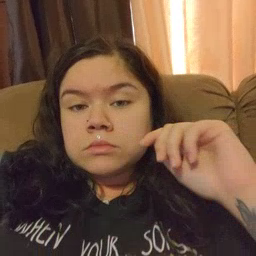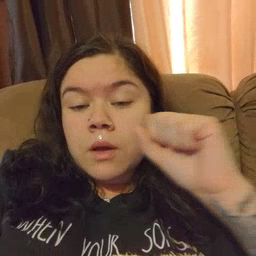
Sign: boat